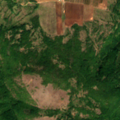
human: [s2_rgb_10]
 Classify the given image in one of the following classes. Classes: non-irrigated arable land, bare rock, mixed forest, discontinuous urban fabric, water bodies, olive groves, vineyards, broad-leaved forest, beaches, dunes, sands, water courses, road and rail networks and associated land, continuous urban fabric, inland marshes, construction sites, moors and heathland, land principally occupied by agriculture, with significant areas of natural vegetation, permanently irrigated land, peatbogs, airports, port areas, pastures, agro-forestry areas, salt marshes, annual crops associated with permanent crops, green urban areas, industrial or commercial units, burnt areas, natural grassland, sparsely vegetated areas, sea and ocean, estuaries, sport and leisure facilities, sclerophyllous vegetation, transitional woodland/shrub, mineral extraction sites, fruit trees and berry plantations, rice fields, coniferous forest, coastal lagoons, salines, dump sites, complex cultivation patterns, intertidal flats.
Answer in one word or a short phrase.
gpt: fruit trees and berry plantations, land principally occupied by agriculture, with significant areas of natural vegetation, broad-leaved forest, transitional woodland/shrub